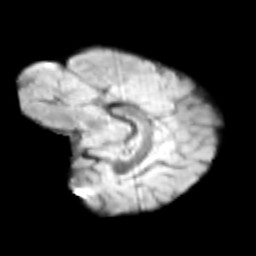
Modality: T2w
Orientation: sagittal
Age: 10
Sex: male
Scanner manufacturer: siemens
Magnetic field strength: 3 T
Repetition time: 3.8 s
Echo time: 0.07 s